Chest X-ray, PA view. Patient: 62 years old, sex F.
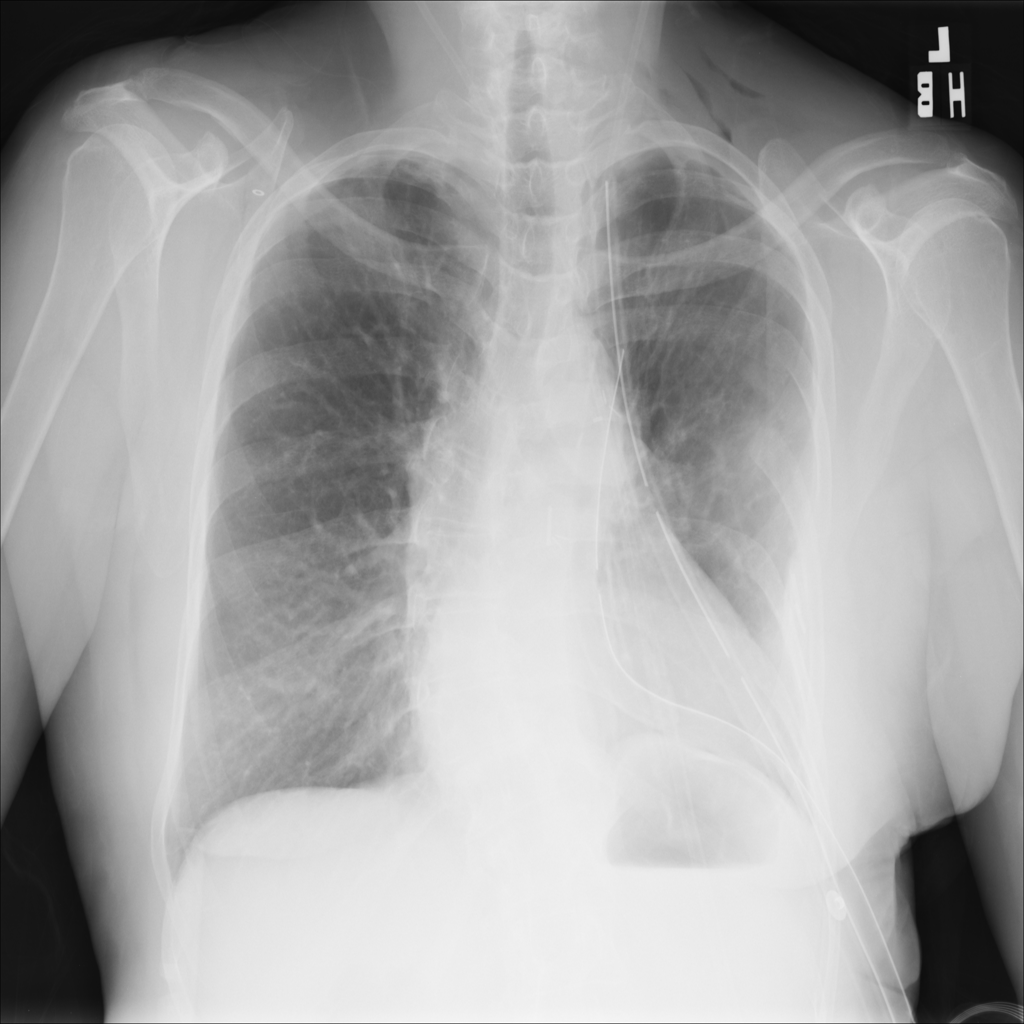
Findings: Emphysema